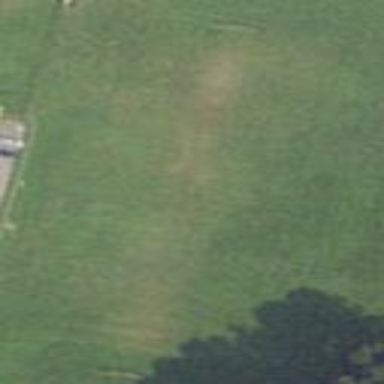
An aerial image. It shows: Soccer pitch with grass surface for leisure land.